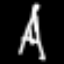
Label: The Eiffel Tower